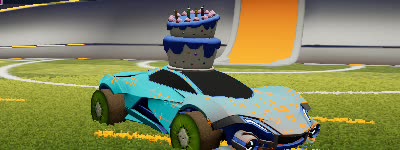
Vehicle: werewolf